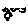
Label: bird